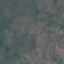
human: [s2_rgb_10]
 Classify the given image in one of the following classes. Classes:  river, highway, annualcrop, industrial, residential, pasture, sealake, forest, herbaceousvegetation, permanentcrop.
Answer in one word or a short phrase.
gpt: HerbaceousVegetation